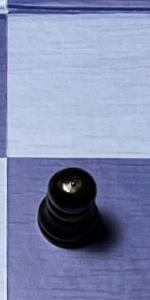
Label: Pawn_Black